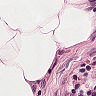
Metastatic tissue present: no